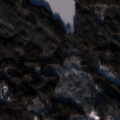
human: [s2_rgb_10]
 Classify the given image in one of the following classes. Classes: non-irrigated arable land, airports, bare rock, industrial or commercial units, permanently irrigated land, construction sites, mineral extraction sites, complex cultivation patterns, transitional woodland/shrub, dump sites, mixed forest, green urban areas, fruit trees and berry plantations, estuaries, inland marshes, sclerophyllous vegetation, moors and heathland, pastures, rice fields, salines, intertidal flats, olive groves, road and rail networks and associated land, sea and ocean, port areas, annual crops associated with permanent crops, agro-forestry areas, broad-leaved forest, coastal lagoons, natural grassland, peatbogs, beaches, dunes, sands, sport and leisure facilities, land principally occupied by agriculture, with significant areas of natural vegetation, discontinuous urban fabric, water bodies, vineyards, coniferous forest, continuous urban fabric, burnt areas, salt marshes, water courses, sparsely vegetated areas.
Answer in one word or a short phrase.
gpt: coniferous forest, mixed forest